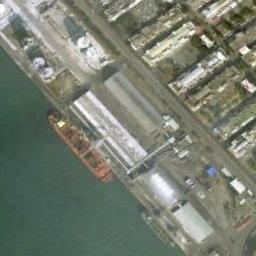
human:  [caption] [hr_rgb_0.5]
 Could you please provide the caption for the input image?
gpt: There are two ships in the green water on the shore .

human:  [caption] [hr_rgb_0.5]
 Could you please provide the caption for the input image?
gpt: There are many buildings beside the ship .

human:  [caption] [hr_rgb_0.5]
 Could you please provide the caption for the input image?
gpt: An orange-red and a green bulk carrier docked by the dock, With large buildings on the dock .

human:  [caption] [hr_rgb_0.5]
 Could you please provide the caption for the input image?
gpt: The orange cargo ship is docked at the dock and some workshops are on the bank .

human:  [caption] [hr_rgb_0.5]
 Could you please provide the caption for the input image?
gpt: The red ship is at the harbor beside many buildings .